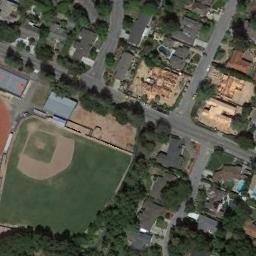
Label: baseball_diamond